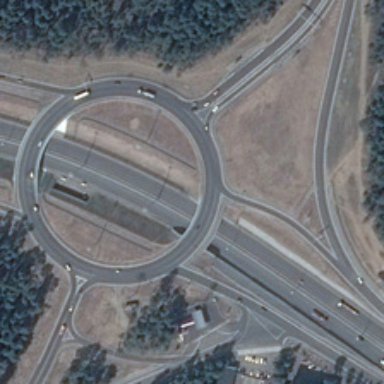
Many green trees are around a circle viaduct with some cars .